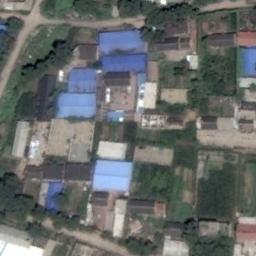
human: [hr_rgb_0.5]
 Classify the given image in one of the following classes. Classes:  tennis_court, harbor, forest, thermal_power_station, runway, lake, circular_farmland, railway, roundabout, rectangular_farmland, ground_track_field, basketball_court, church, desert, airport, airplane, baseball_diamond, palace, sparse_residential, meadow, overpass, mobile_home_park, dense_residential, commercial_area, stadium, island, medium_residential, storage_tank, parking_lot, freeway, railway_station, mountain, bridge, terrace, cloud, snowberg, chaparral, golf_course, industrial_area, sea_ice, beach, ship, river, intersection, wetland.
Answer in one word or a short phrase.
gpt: industrial_area